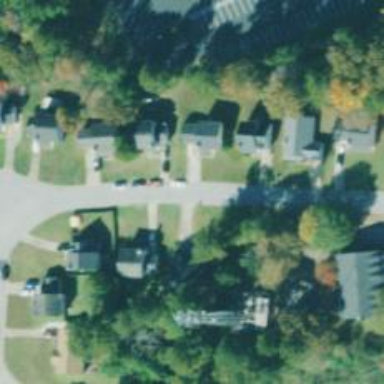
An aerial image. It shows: Residential road.